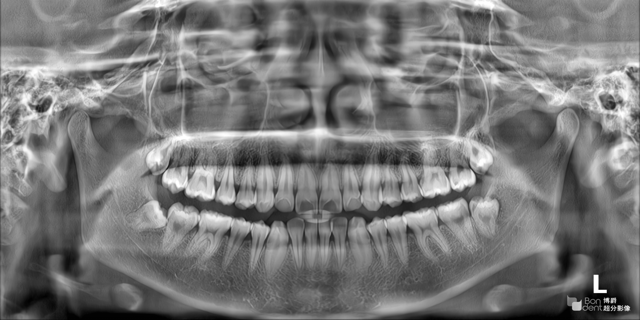
adult